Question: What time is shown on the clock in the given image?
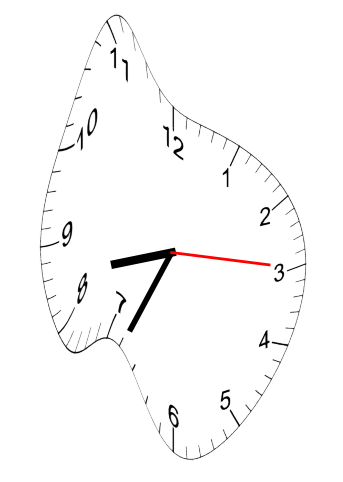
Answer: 08:34:15